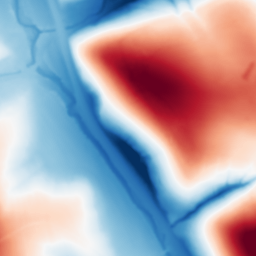
Category: multiscale
Decomposition family: dog_multiscale
Decomposition parameters: sigma_ratio: 2
n_scales: 6
base_sigma: 1
Upsampling method: cubic_mitchell
Upsampling parameters: scale: 8
Upsampling scale: 8